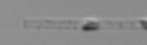
Label: Leptocylindrus